Как будет меняться ток в цепи соленоида (см. рисунок), если соленоид быстро распрямить, потянув за концы проволоки?
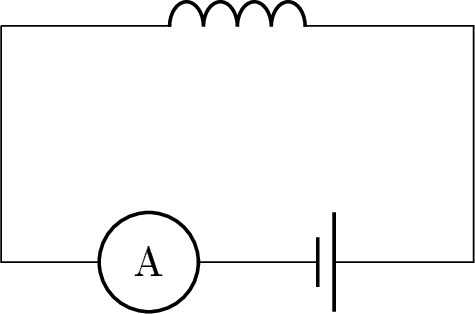
Ответ: Вначале сила тока увеличивается, так как согласно закону Ленца ЭДС индукции направлена так, что противодействует уменьшению магнитного потока. Через некоторое время значение силы тока становится равным первоначальному.
Темы:
T, Электричество, Цепи, Индуктивность, Цепь с катушкой, Всероссийские